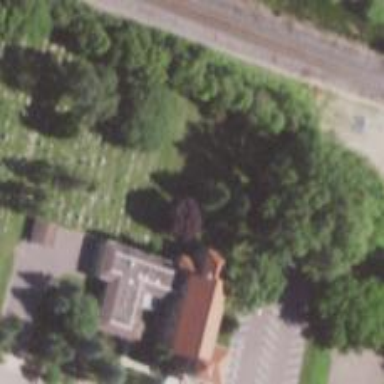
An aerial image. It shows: Building that is place of worship.